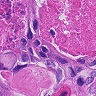
Metastatic tissue present: yes